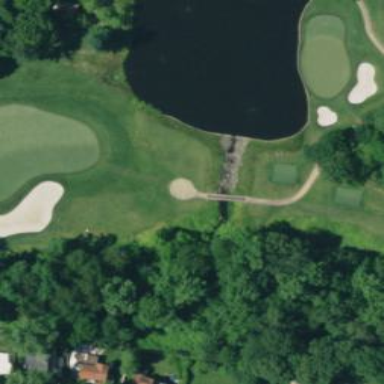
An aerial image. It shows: Path on bridge designed for golf carts.